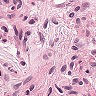
Metastatic tissue present: yes